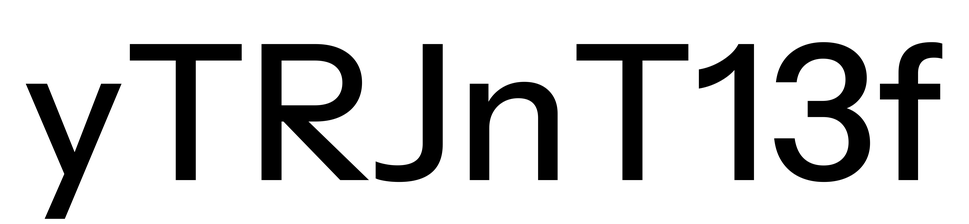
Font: InstrumentSans_Medium